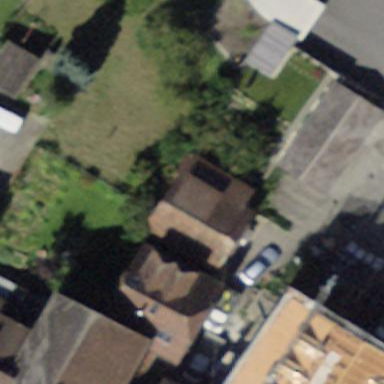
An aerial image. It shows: Shed building.